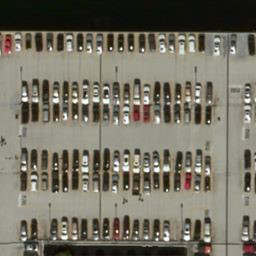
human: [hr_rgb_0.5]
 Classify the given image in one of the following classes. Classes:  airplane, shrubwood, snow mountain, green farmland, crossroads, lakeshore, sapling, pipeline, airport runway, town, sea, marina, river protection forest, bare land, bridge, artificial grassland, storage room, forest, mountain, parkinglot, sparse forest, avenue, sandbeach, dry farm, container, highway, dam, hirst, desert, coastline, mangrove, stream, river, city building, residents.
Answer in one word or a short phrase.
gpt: parkinglot